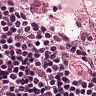
Metastatic tissue present: no